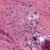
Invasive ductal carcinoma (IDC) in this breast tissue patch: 0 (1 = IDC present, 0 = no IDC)